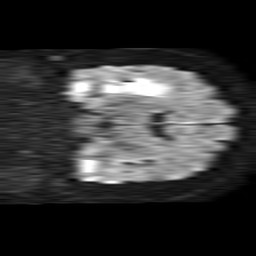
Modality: TRACE
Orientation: coronal
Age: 64
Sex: male
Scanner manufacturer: philips
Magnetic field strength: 1.5 T
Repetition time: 4.6 s
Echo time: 0.08528 s